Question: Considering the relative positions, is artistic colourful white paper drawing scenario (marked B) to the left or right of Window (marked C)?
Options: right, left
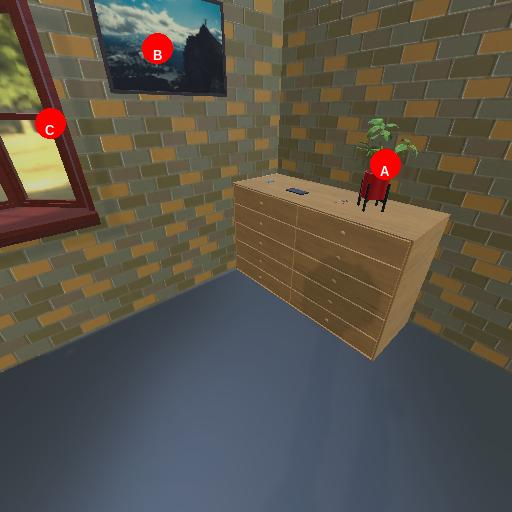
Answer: right